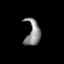
Tissue: prostate
Cell type: T cells
Senescence score: 0.7159
Nuclear area (px): 364
Mean DAPI intensity: 133.201